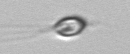
Label: flagellate